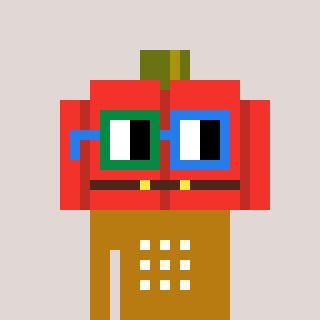
a pixel art character with square green and blue glasses, a pumpkin-shaped head and a gold-colored body on a warm background